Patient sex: M
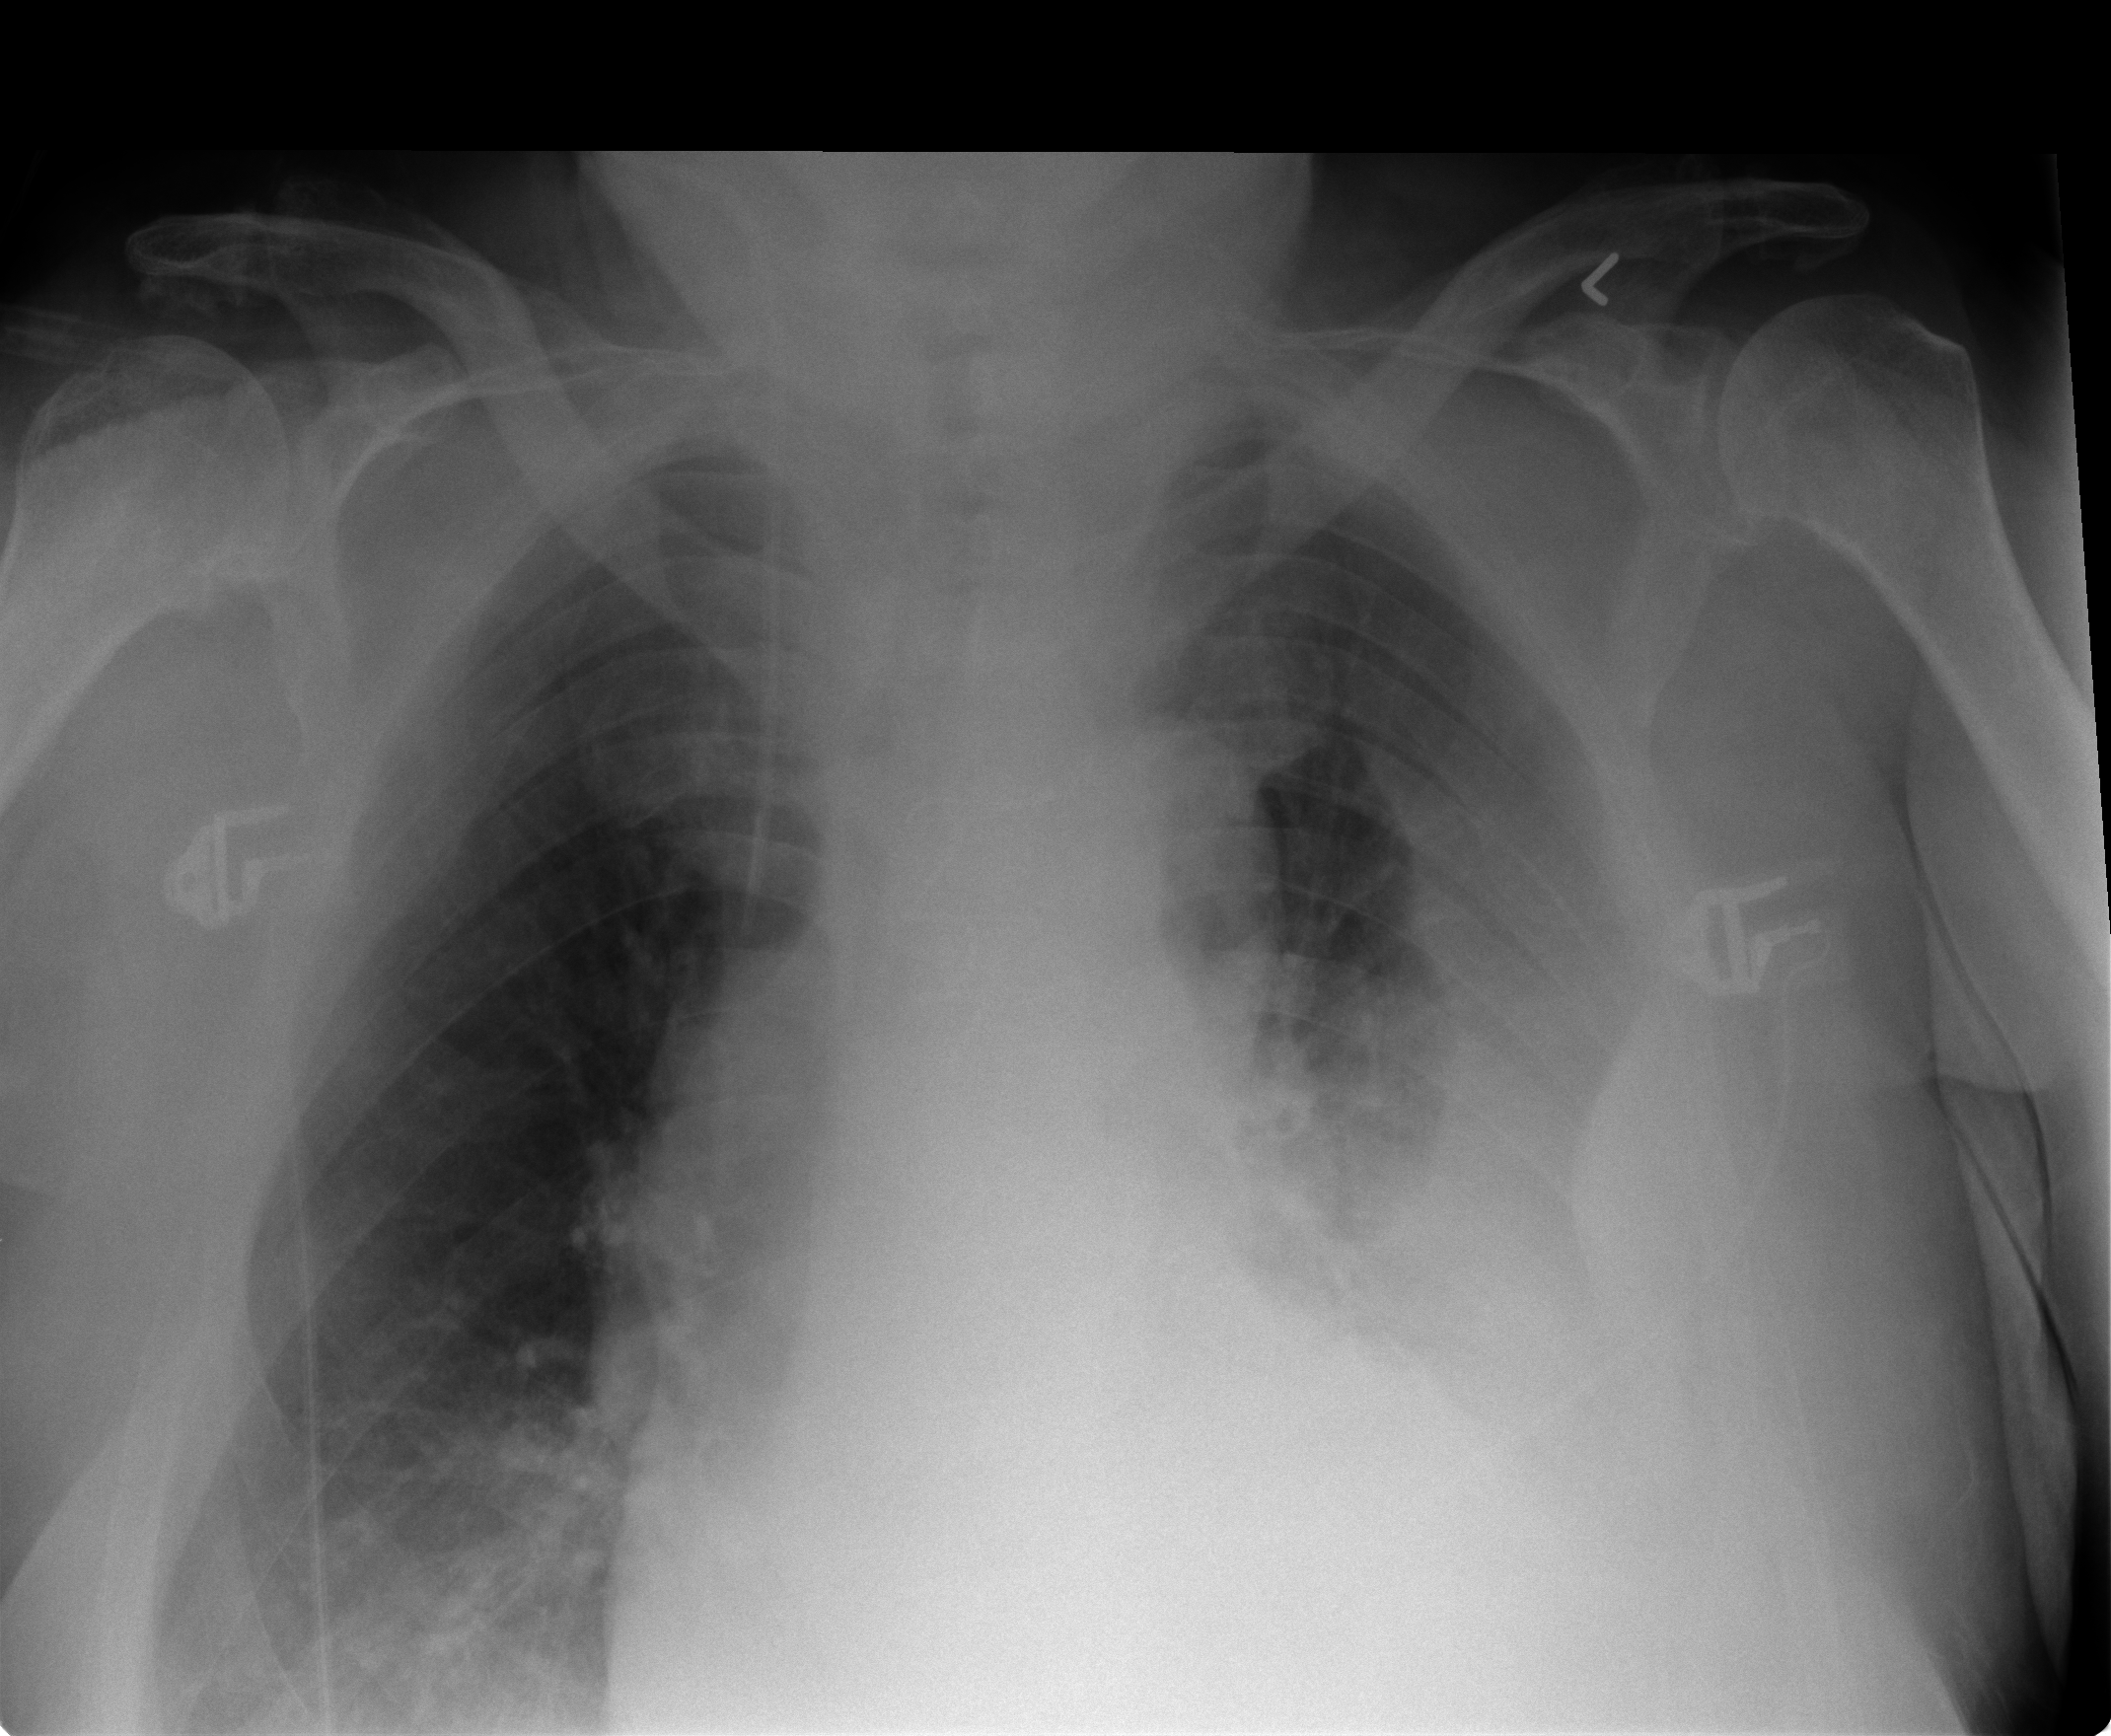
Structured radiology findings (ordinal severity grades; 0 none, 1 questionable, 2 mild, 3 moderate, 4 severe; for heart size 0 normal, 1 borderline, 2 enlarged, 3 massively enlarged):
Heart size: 2
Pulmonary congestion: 2
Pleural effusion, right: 1
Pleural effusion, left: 3
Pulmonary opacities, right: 0
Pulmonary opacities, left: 3
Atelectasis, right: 2
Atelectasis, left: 3